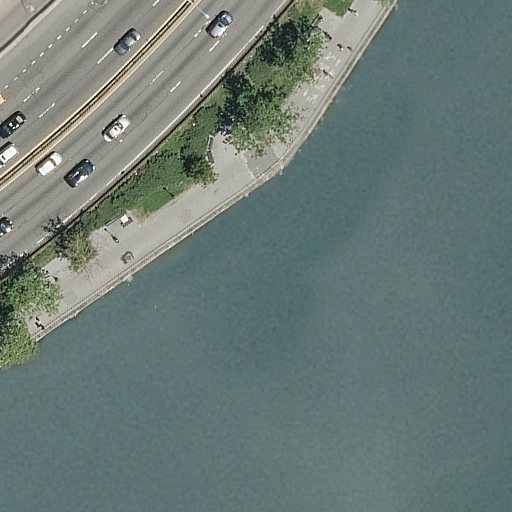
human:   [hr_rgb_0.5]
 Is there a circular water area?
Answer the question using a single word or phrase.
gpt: no

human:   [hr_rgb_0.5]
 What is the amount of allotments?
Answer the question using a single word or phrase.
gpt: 0

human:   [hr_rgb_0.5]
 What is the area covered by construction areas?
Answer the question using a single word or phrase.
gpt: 0m2

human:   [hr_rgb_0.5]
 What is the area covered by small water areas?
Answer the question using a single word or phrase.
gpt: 0m2

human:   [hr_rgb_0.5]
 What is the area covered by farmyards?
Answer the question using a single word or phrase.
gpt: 0m2

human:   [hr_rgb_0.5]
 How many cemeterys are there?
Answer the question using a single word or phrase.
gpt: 0

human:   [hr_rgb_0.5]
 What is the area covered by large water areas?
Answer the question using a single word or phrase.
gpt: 7089m2

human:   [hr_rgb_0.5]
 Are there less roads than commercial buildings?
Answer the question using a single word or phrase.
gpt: no

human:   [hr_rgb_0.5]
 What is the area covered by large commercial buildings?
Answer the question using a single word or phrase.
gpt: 0m2

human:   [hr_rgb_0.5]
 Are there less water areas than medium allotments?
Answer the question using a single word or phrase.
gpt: no

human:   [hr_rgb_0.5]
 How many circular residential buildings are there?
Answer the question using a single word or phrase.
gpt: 0

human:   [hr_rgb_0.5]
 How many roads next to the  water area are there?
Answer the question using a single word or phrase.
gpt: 6

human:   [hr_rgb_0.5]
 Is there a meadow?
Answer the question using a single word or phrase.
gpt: no

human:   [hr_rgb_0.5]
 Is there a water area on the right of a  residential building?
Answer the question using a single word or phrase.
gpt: no

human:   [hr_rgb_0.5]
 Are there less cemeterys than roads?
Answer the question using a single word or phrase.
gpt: yes

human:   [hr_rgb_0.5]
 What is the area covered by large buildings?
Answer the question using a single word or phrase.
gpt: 0m2

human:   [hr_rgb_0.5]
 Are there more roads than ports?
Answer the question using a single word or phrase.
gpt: yes

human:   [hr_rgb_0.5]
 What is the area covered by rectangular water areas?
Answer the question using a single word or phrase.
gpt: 7089m2

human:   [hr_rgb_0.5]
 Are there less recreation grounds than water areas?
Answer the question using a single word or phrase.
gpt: yes

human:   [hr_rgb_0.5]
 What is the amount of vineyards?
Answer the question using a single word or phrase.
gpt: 0

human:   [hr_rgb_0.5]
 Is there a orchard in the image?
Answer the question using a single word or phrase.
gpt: no

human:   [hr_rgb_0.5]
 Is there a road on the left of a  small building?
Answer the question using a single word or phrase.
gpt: no

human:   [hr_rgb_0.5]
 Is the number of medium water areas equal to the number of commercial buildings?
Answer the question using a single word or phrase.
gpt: yes

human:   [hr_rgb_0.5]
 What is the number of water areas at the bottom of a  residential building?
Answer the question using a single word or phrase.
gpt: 0

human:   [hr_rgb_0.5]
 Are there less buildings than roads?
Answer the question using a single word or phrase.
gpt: yes

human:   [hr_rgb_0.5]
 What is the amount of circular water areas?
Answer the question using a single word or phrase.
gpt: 0

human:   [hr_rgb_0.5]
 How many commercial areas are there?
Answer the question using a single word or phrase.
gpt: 0

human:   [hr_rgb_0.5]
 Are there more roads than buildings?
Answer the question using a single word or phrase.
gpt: yes

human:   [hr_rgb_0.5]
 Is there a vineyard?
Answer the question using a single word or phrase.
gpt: no

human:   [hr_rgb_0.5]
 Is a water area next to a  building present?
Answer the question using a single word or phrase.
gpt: no

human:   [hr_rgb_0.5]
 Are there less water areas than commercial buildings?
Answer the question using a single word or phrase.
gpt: no

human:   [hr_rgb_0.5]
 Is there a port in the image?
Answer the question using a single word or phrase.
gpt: no

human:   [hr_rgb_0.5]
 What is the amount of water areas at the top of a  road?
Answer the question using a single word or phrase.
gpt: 0

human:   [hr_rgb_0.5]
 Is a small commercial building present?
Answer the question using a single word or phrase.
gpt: no

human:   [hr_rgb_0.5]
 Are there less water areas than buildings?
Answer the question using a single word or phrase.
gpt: no

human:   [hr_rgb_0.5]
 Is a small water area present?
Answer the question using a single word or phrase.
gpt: no